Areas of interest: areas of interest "Mingzhen Temple"
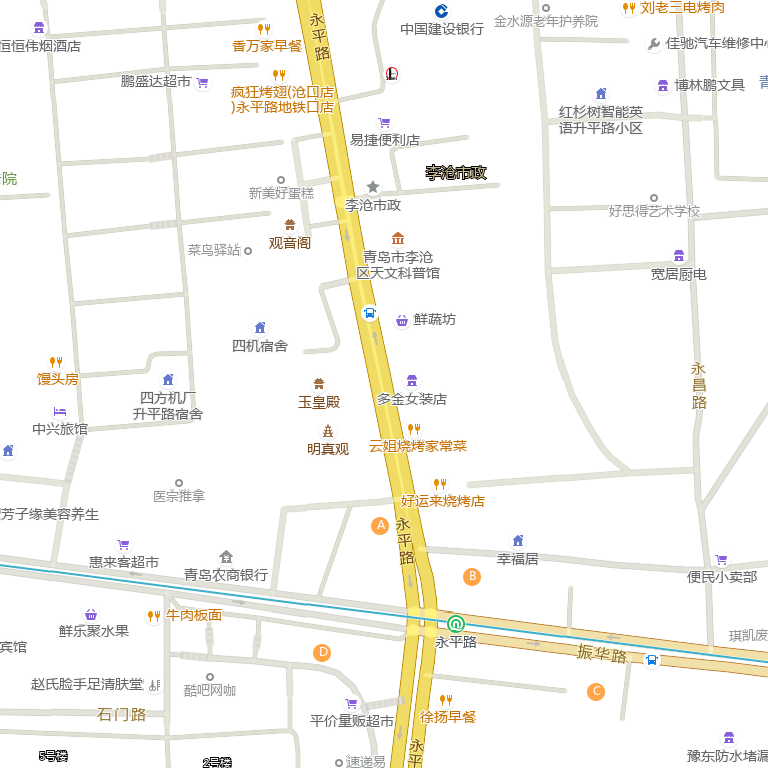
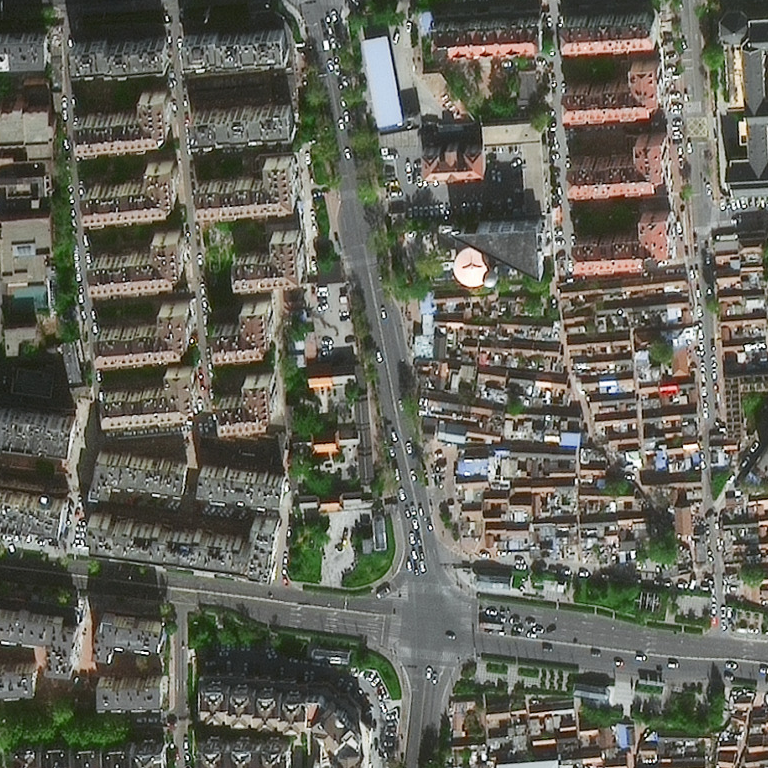